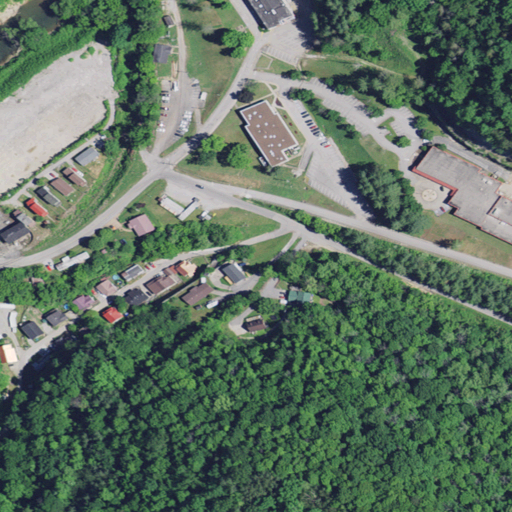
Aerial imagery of valley in Kentucky named Holiness Hollow containing deciduous forest, medium intensity development, low intensity development, mixed forest, high intensity development, open development, and pasture